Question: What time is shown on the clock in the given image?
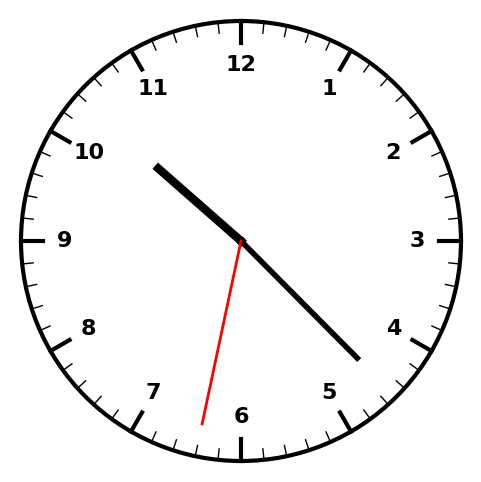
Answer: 10:22:32